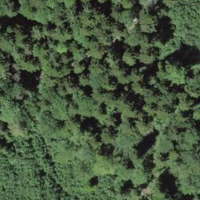
EUNIS habitat code: 44
Species observed at this site:
Melittis melissophyllum